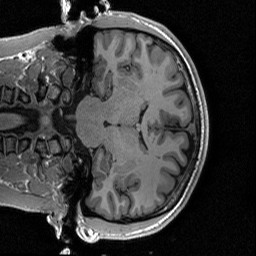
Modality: T1w
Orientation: coronal
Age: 22
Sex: male
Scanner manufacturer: siemens
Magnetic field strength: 3 T
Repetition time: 2.53 s
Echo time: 0.00219 s